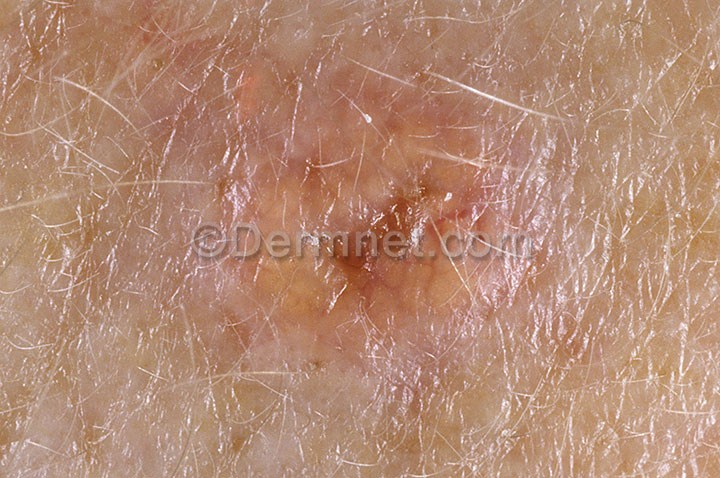
Disease: Seborrheic Keratoses and other Benign Tumors